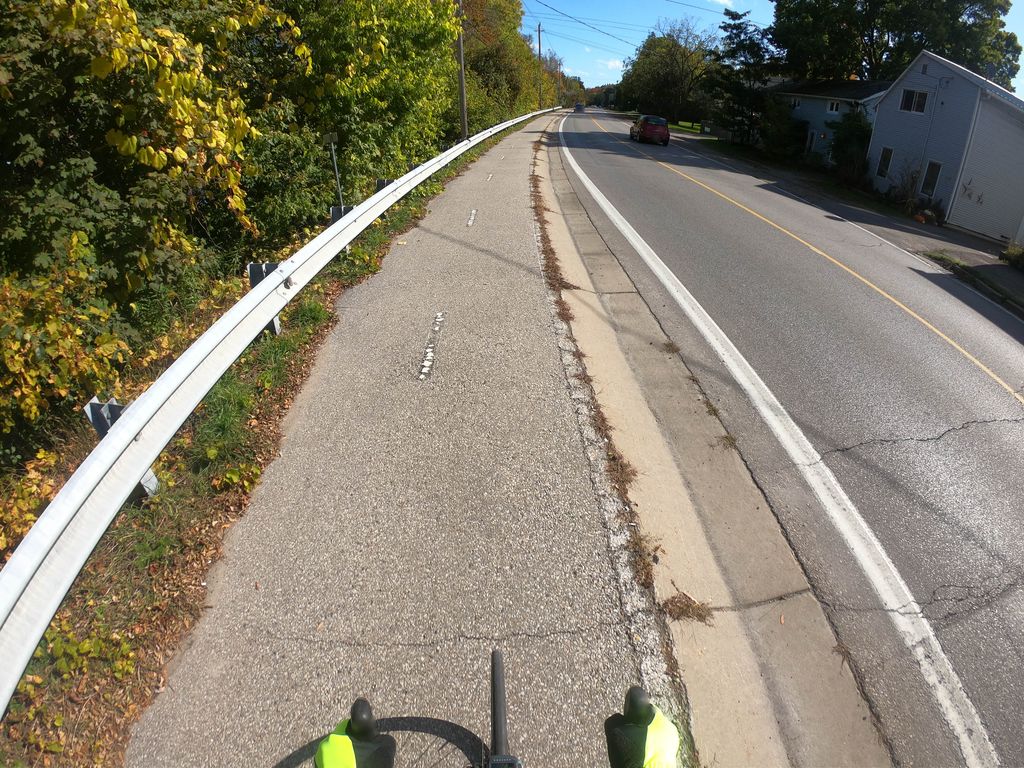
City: kitchener-waterloo